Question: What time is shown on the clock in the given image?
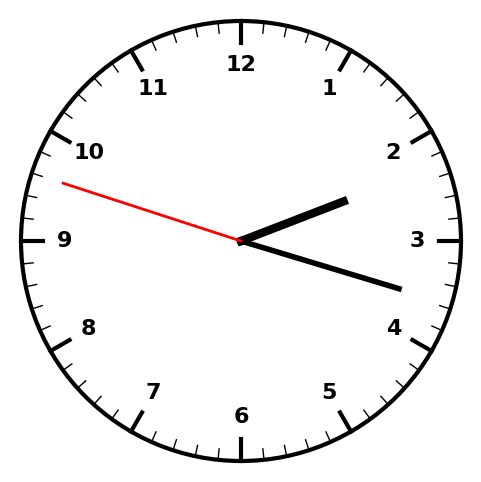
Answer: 02:17:48